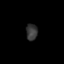
Tissue: skin
Cell type: Endothelial cells
Senescence score: 0.2527
Nuclear area (px): 181
Mean DAPI intensity: 55.486